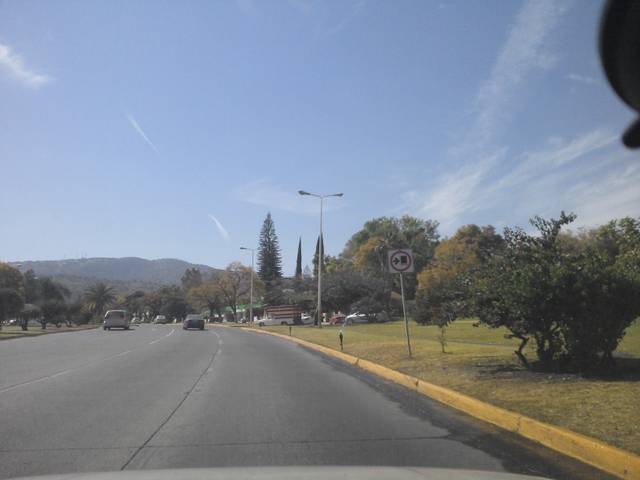
Region: Mexico
Coordinates: 20.604, -103.441